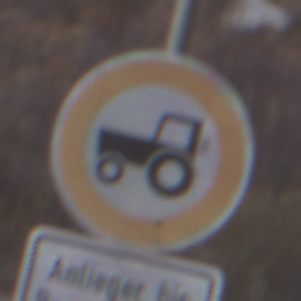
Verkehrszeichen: VerbotKraftfahrzeugeZuegeNichtSchneller25
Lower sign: SonstigeFahrzeugePersonengruppenFrei3
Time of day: SunriseSunset
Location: Outdoor (Suburban)
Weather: PartlyCloudy
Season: NotSpecified
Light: Natural